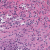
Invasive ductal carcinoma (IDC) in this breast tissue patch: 0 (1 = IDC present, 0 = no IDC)